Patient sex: M
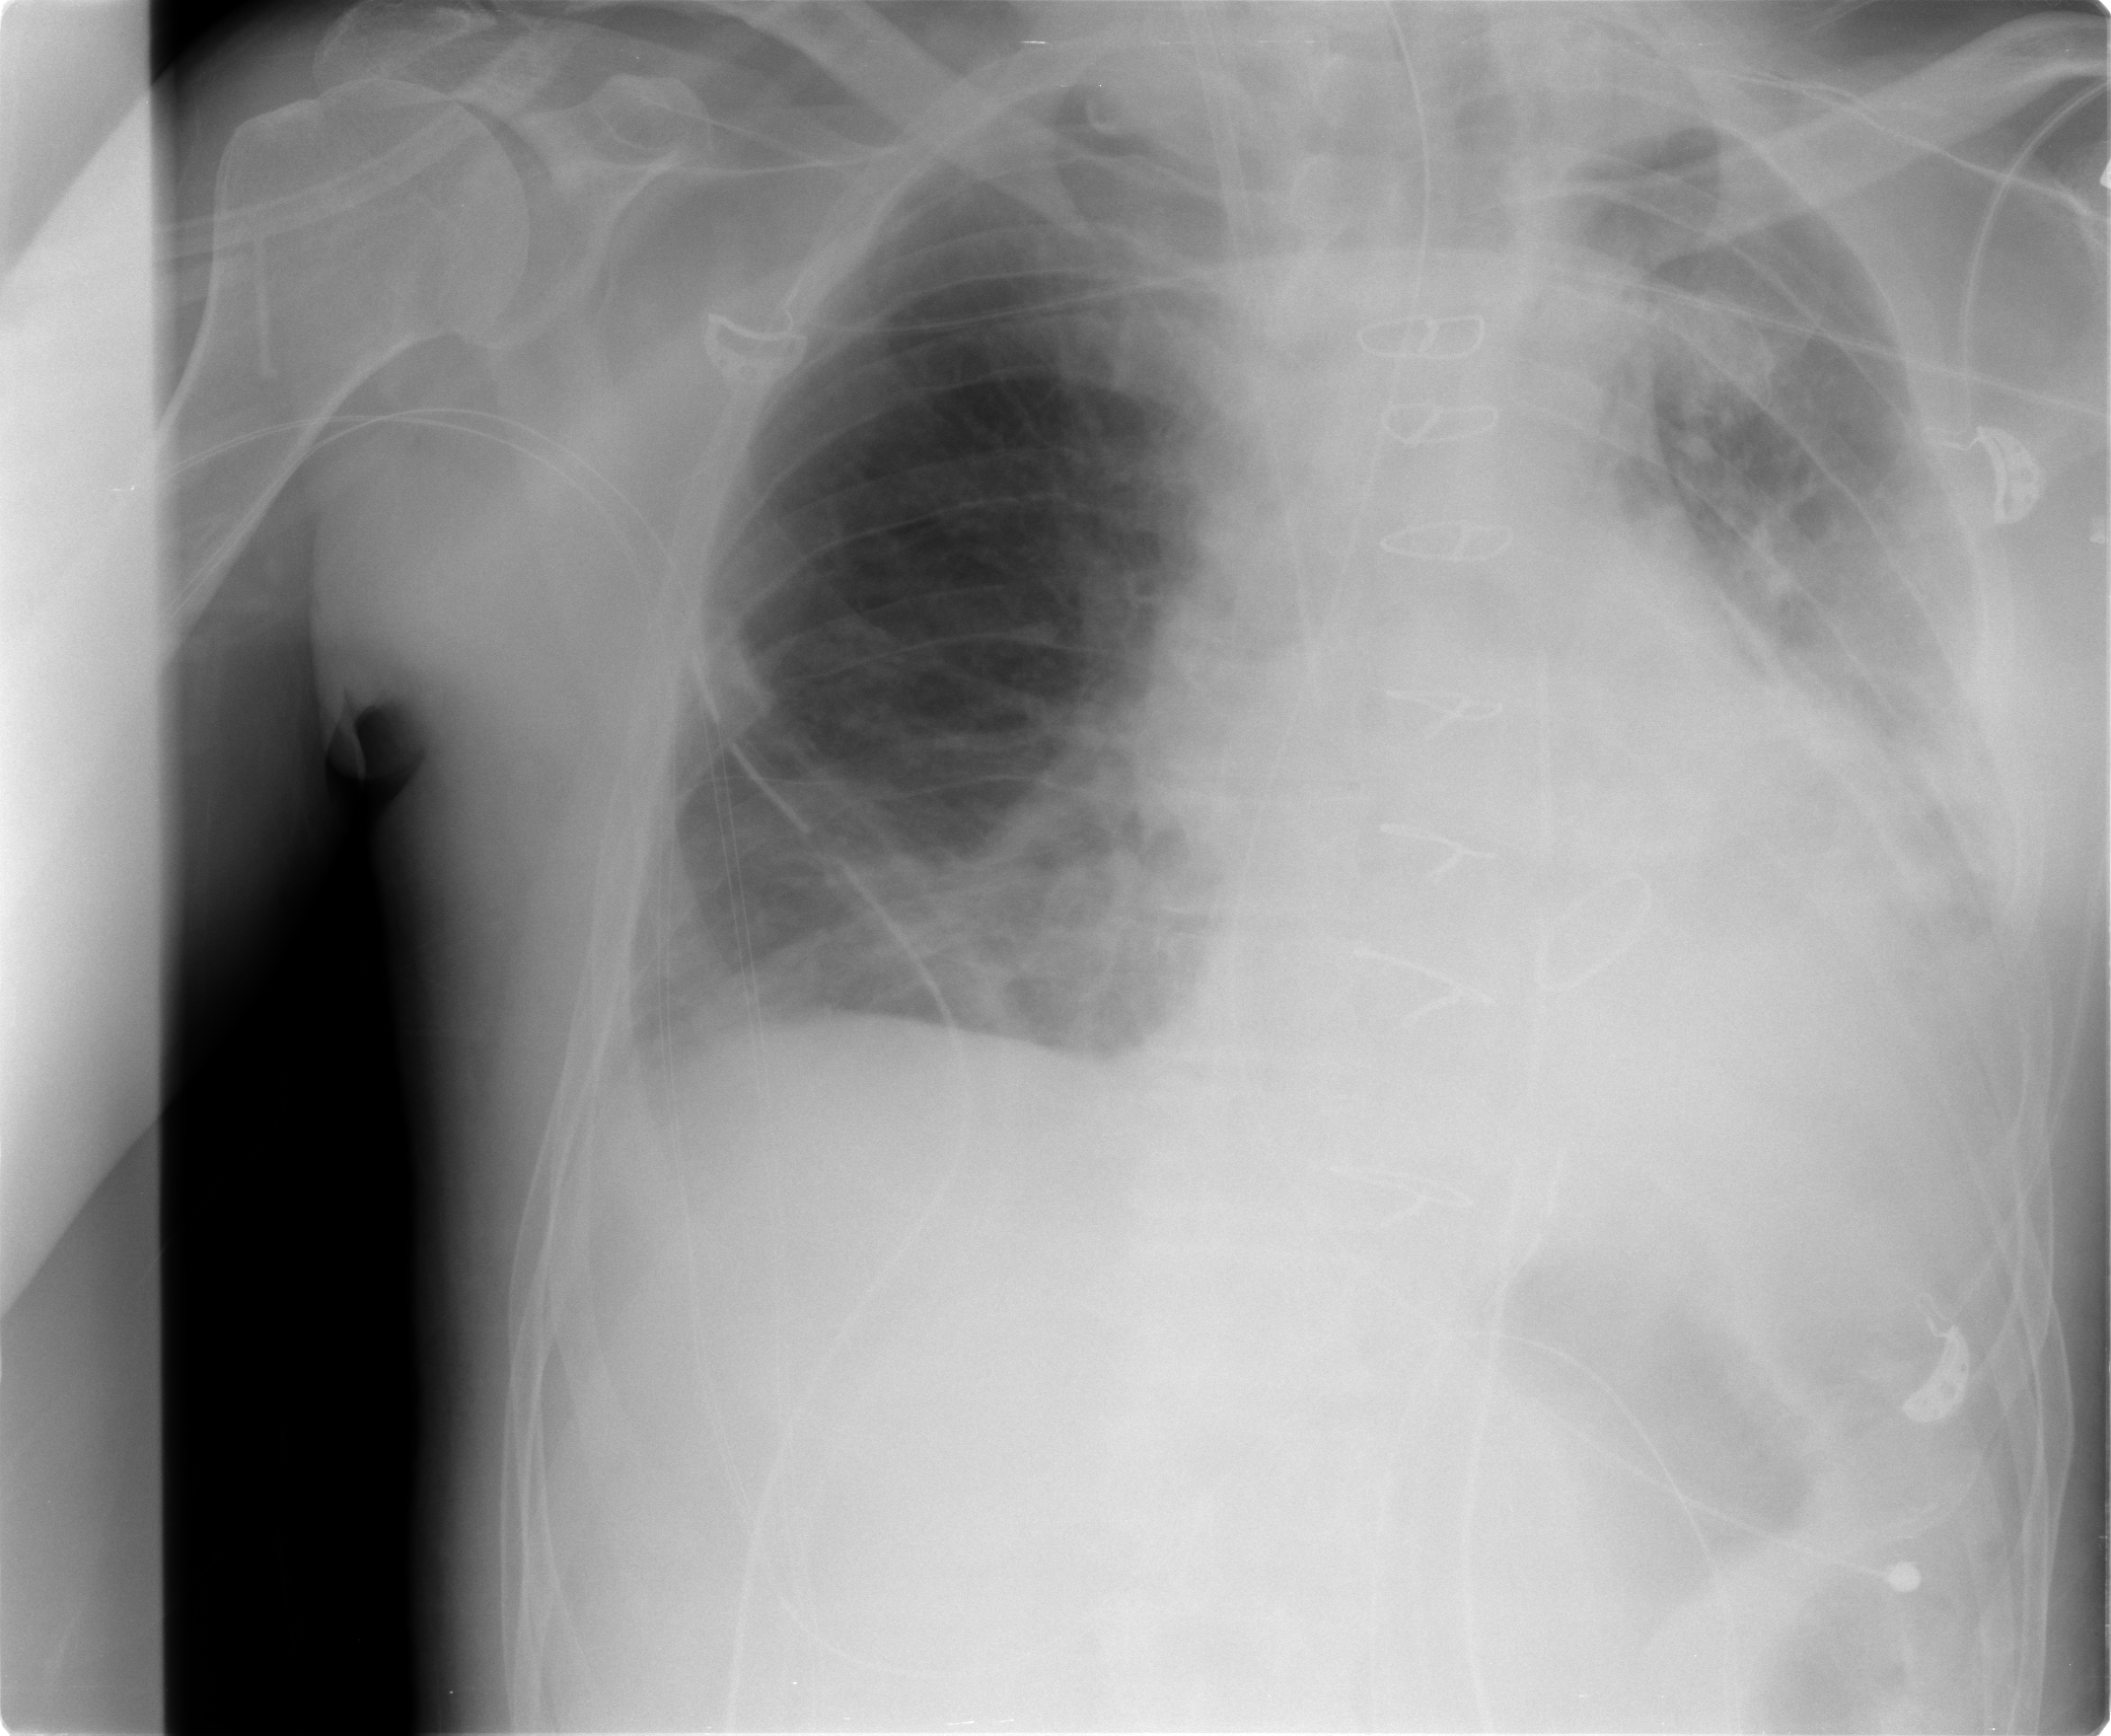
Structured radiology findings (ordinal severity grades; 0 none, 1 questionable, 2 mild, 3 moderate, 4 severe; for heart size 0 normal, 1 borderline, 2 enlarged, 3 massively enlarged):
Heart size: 0
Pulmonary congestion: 0
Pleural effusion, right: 1
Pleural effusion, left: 2
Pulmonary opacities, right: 0
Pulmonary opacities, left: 1
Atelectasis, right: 2
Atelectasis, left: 3